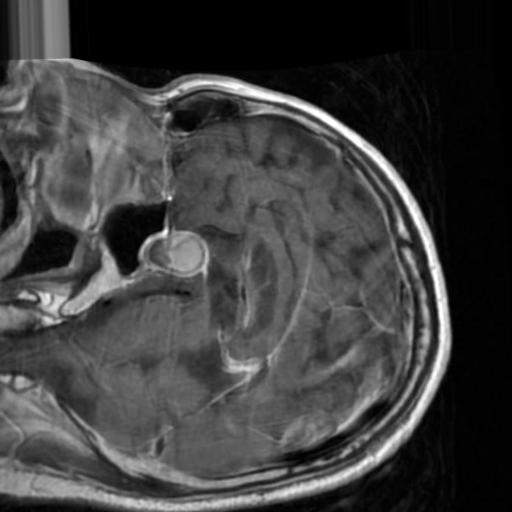
Label: brain_tumor